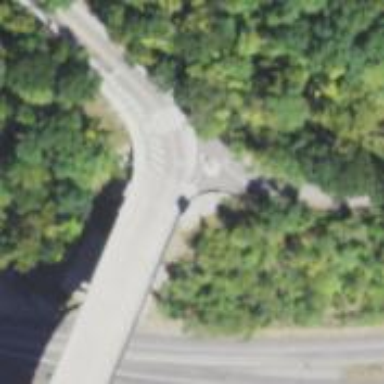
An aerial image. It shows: Secondary road with bridge and sidewalk on the left.